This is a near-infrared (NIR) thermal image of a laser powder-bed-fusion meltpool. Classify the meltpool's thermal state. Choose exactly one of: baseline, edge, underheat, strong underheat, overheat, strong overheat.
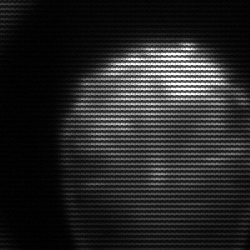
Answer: edge